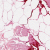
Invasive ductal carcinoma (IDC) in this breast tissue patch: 0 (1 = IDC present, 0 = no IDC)